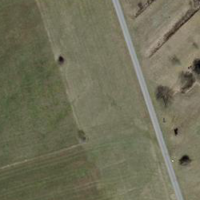
EUNIS habitat code: 52
Species observed at this site:
Primula veris